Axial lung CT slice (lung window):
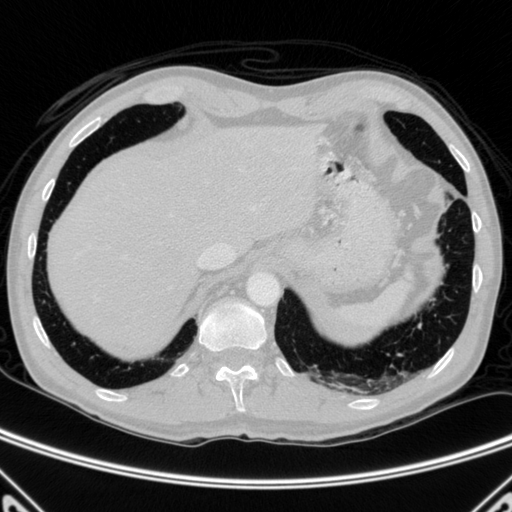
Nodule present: no